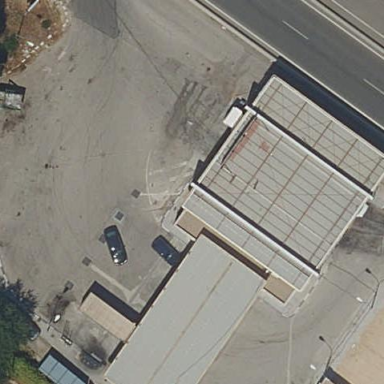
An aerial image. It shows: Fuel station with roof.